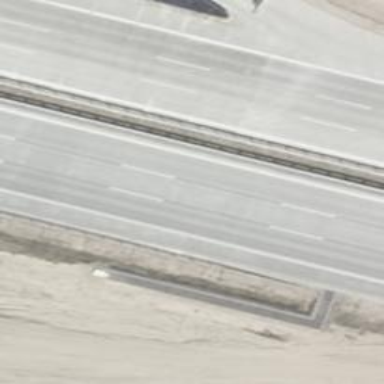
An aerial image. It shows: Motorway with concrete surface.